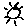
Label: sun